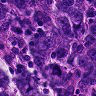
Metastatic tissue present: yes